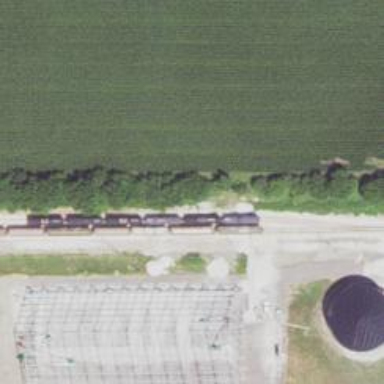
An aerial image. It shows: Rail spur service.